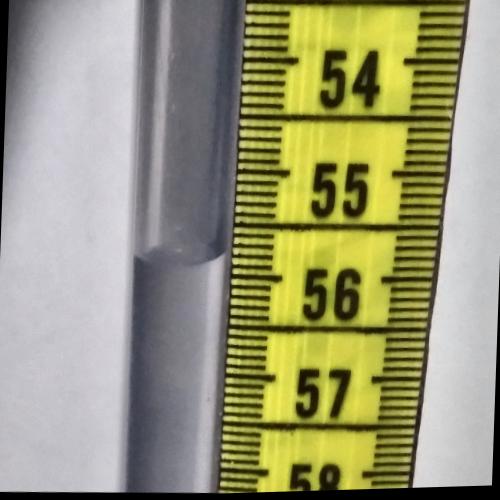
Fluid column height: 55.8 cm